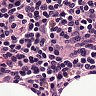
Metastatic tissue present: no